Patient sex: M
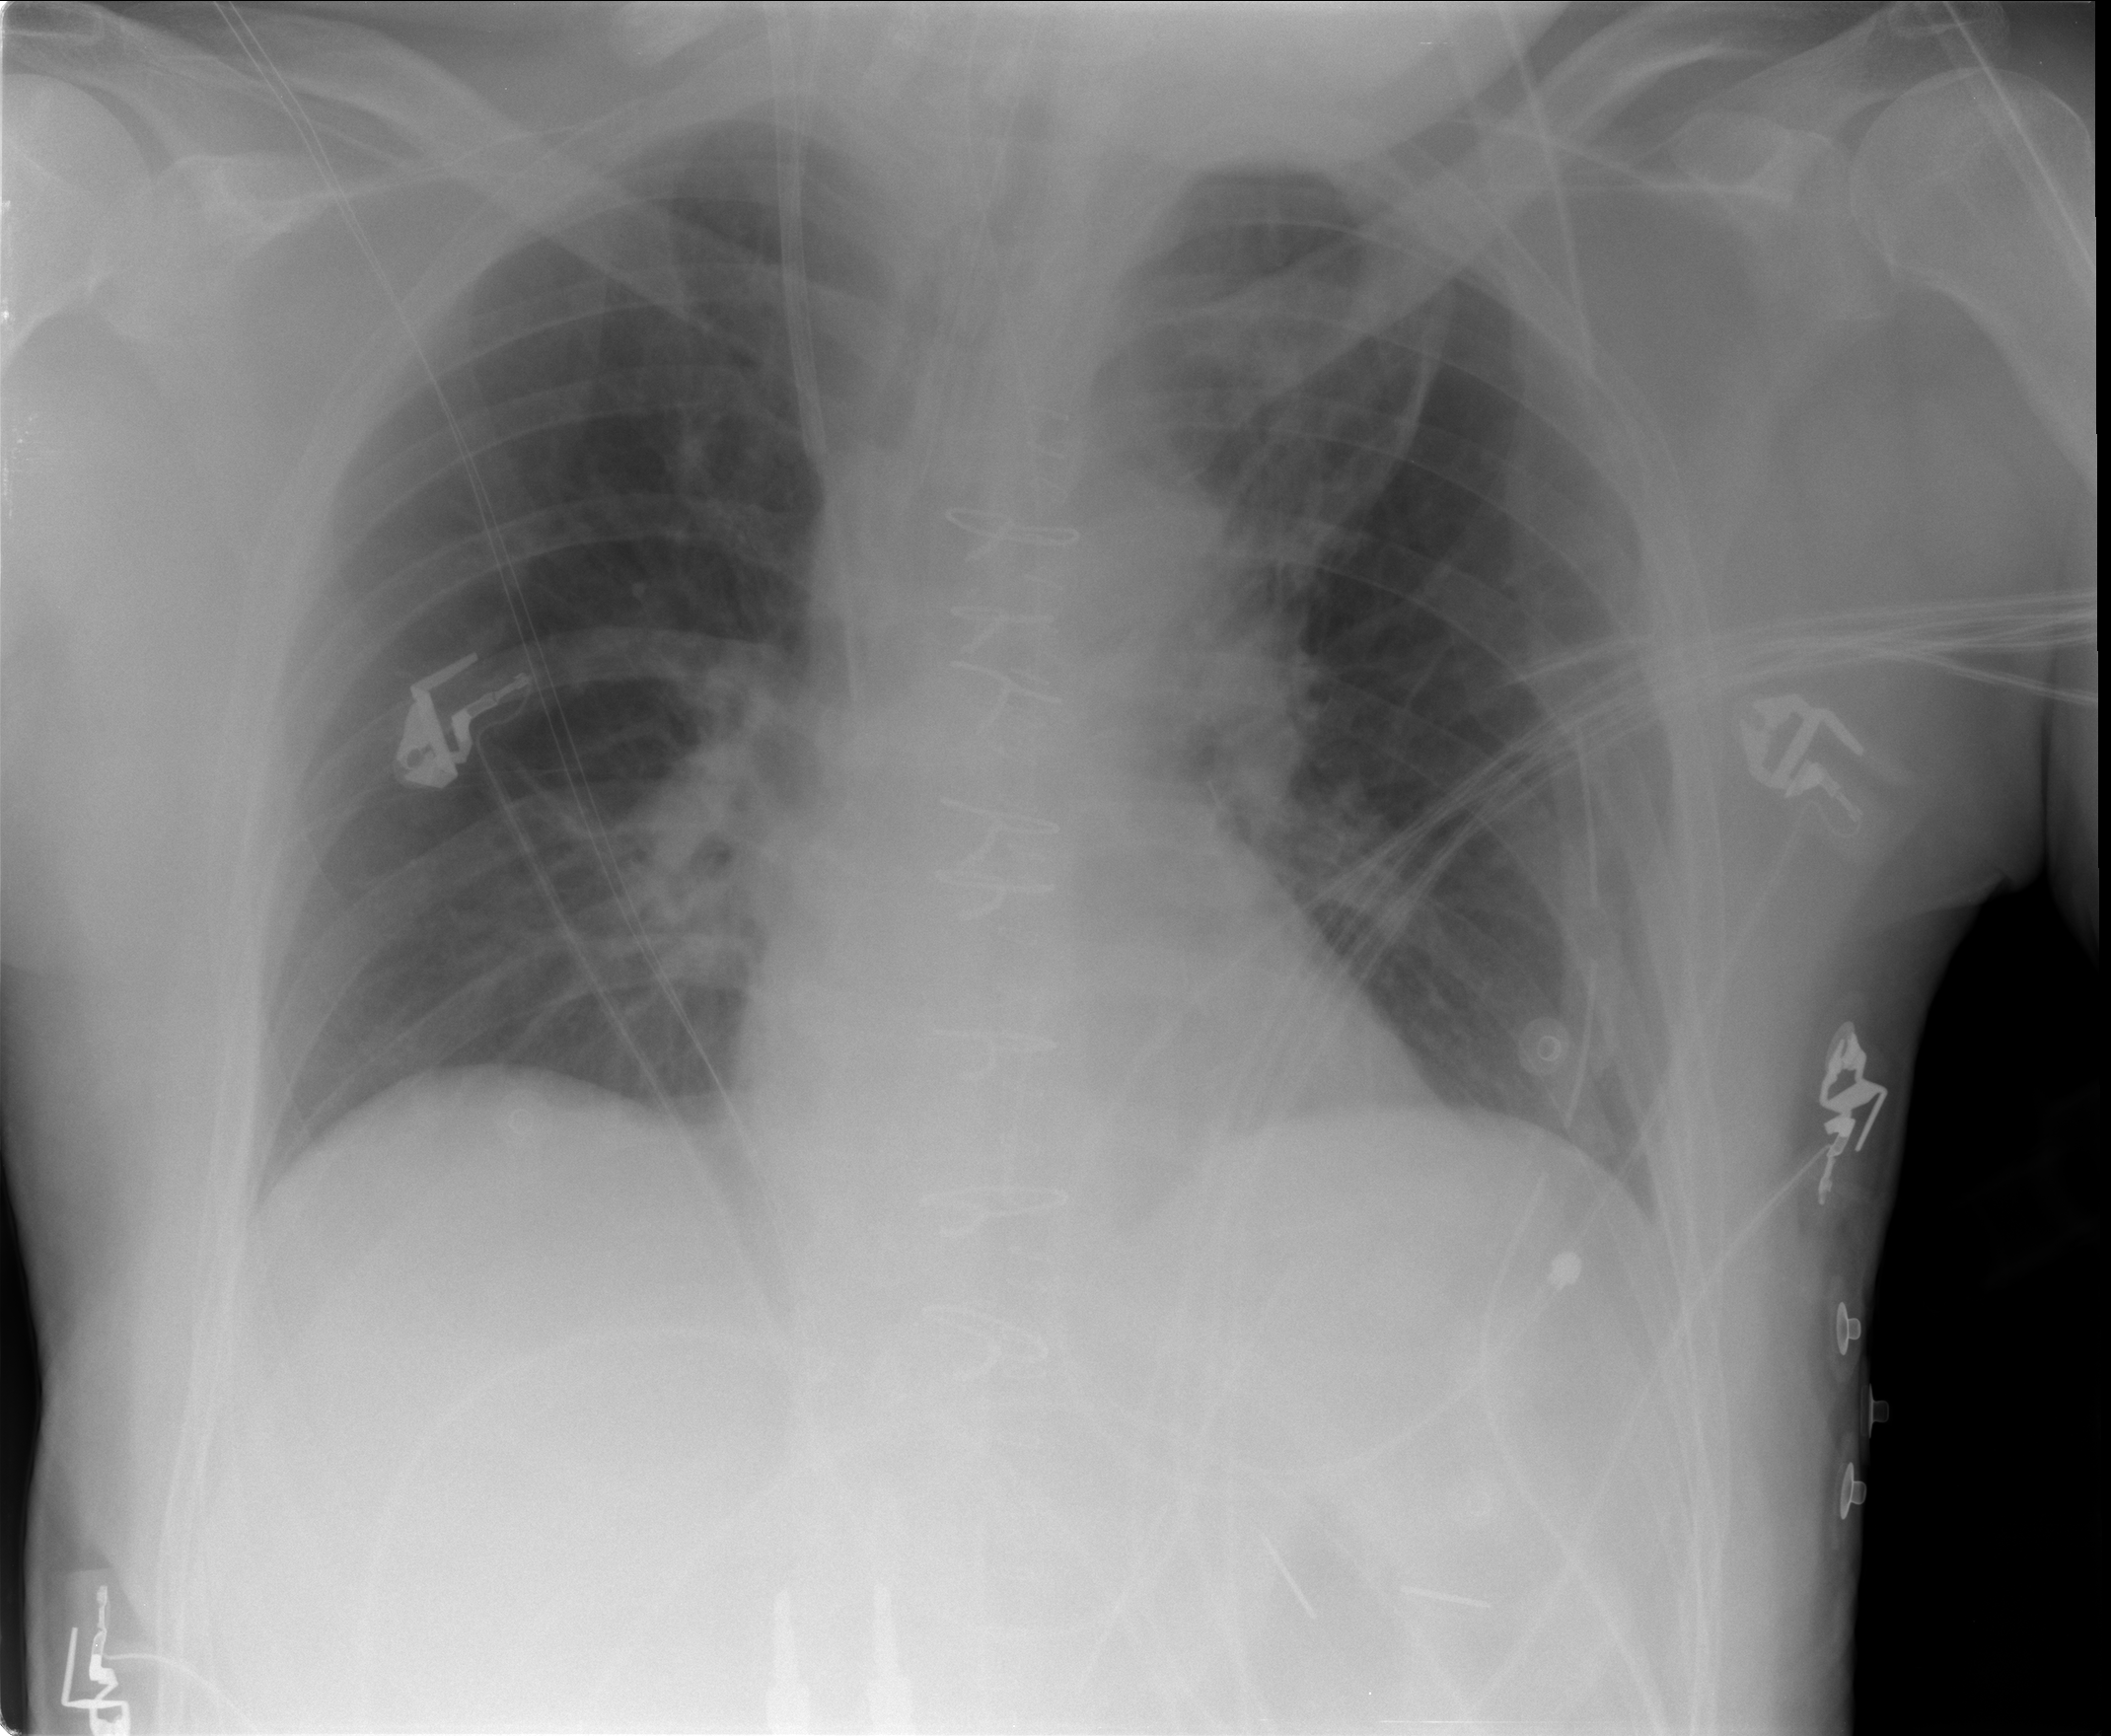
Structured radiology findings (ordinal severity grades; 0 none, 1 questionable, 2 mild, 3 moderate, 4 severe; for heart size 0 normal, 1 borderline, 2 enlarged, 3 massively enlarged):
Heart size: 1
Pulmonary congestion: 1
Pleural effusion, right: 0
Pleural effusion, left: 0
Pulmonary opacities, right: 0
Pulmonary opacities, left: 0
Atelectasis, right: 1
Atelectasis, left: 1